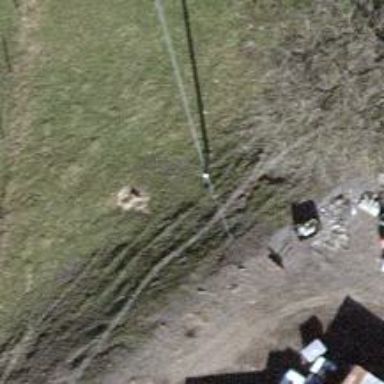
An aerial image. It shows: Power pole.